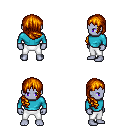
a pixel art fantasy rpg character, male body template, dark elf, purple skin, teal long-sleeve shirt, white pants, dark blonde right-swept hairstyle, four views (front, back, left, right), 2x2 character sprite sheet, small pixel art, hard edges, no anti-aliasing